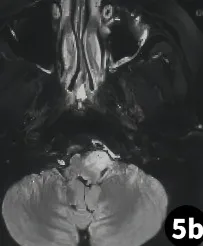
Surgical treatment of a glioma of the ventral medulla. (Case 4). Preoperative MR scan.
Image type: radiology (mri)